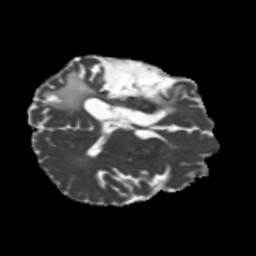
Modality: MD
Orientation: axial
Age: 46
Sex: male
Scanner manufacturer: siemens
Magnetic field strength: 3 T
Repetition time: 5.25 s
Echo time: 0.08 s